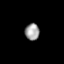
Tissue: prostate
Cell type: T cells
Senescence score: 0.3565
Nuclear area (px): 239
Mean DAPI intensity: 156.749